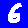
Digit: 6